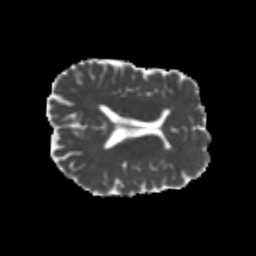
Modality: MD
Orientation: axial
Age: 24
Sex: male
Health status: healthy
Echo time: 0.074 s